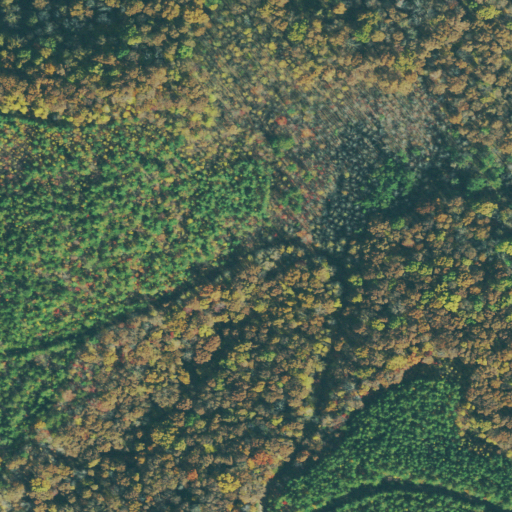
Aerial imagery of gap in Tennessee named Lay Gap containing deciduous forest, evergreen forest, and mixed forest